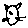
Label: cat